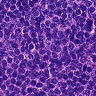
Metastatic tissue present: no